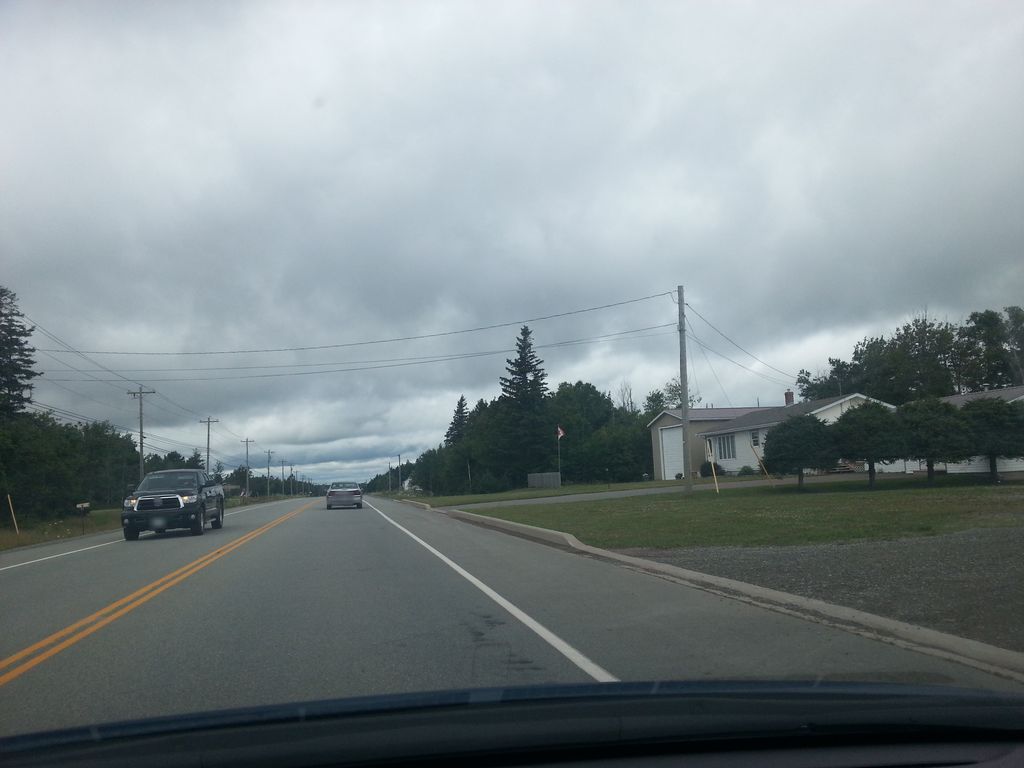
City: charlottetown